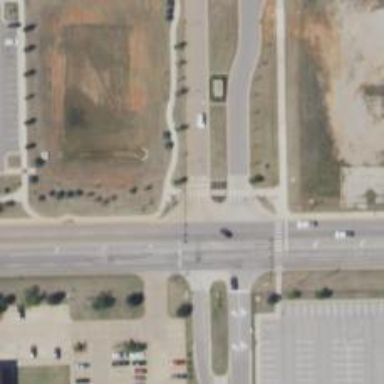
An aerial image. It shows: Marked crossing on the road.